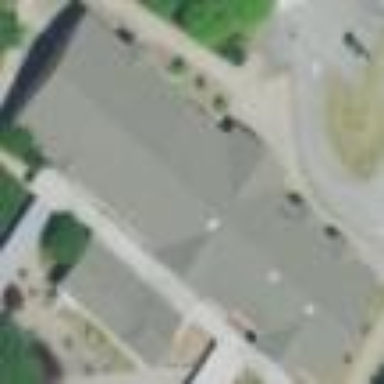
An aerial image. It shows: School building.